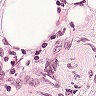
Metastatic tissue present: yes